Question: I have two divs which should looks like one figure. The problem is with the border of the circular block. See pic. below. css were added below

'''
#nameWidgeteMain {
width: 279px;
height: 400px;
top: 0px;
position: absolute;
background-color: rgb(237,237,237);
border: 1px solid #dbe0e3;
box-shadow: 0 0 20px rgba(0,0,0,0.08)
}
.nameWidgeteCloseArea {
position: absolute;
width: 22px;
height: 31px;
top: 7px;
left: 270px;
background-color: rgb(237,237,237);
color: white;
border: 1px solid #dbe0e3;
border-top-left-radius: 50%;
border-top-right-radius: 50%;
border-bottom-right-radius: 50%;
border-bottom-left-radius: 50%;
text-align: center;
}
#nameWidgeteCloseTitle {
padding-top: 5px;
left: auto;
font-family: sans-serif;
font-size: 12pt;
color: rgb(158, 158, 158);
}
'''
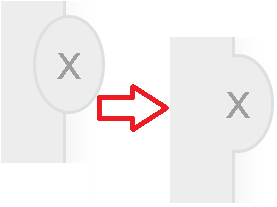
Answer: Maybe try something like this: <URL>
Uses two divs: one with just the border, which gets layered under the rectangle and another with the actual content, layering over the rectangle. This way you can also apply css box-shadow to the lower div.
'''
.container{
position:relative;
width: 50px;
height: 150px;
}
.rect{
position:absolute;
width: 50px;
height: 150px;
background: #eee;
border: 1px solid #000;
z-index: 5;
-webkit-box-shadow: 2px 2px 10px 2px #cccccc;
box-shadow: 2px 2px 10px 2px #cccccc;
}
.round_content{
position: absolute;
top: 50px;
right: -25px;
width: 50px;
line-height: 50px;
background: #eee;
z-index: 6;
text-align:center;
-webkit-border-radius: 10px;
-moz-border-radius: 10px;
border-radius: 10px;
}
.round_border{
position: absolute;
top: 49px;
right: -26px;
width: 52px;
height: 50px;
line-height: 52px;
border: 1px solid #000;
z-index: 4;
text-align: center;
-webkit-border-radius: 10px;
-moz-border-radius: 10px;
border-radius: 10px;
-webkit-box-shadow: 2px 2px 10px 2px #cccccc;
box-shadow: 2px 2px 10px 2px #cccccc;
}
'''
'''
<div class="container">
<div class="rect"></div>
<div class="round_content">x</div>
<div class="round_border"></div>
</div>
'''